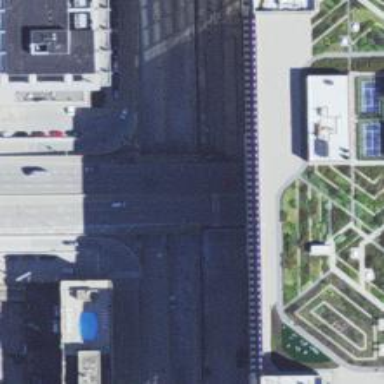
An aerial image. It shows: Passage tunnel for pedestrians.